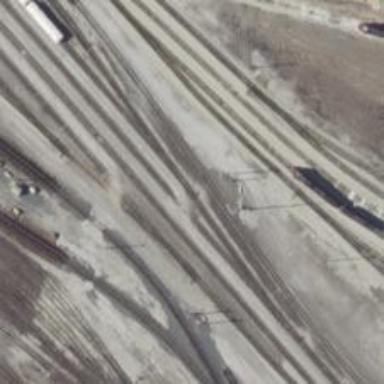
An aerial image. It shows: Railway yard.